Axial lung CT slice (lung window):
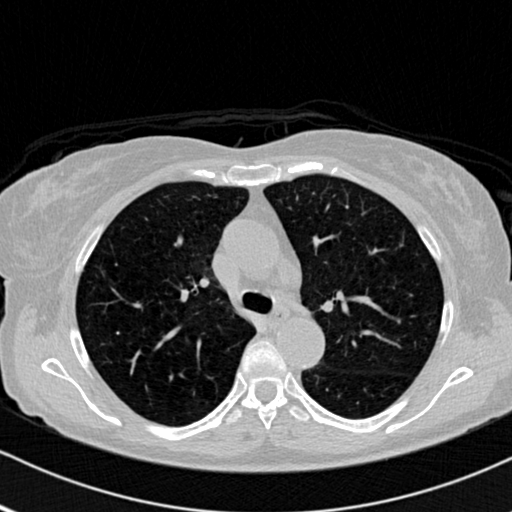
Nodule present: no